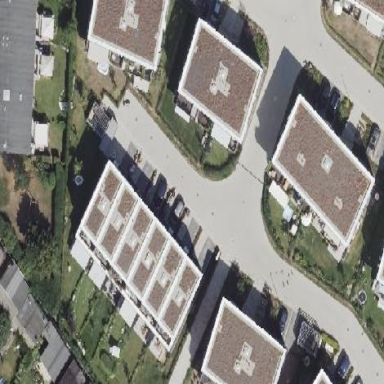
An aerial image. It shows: Terrace building with flat roof.